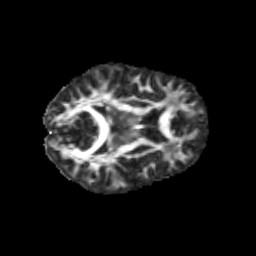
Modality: FA
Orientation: axial
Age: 13
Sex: male
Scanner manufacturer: siemens
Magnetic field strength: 3 T
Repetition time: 3.8 s
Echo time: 0.07 s